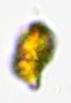
Label: Akashiwo